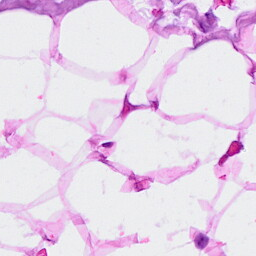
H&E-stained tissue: Breast